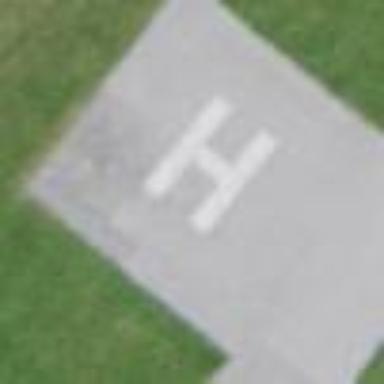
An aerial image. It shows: Image of helipad at airport.